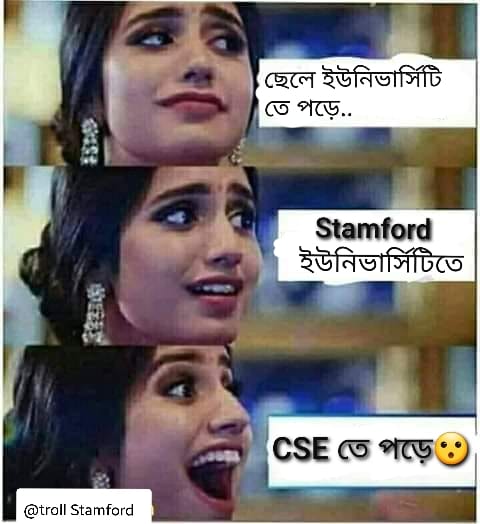
Caption:  ছেলে ইউনিভার্সিটি তে পড়ে ...      Stamford ইউনিভার্সিটিতে    CSE তে পড়ে
Label: non-hate